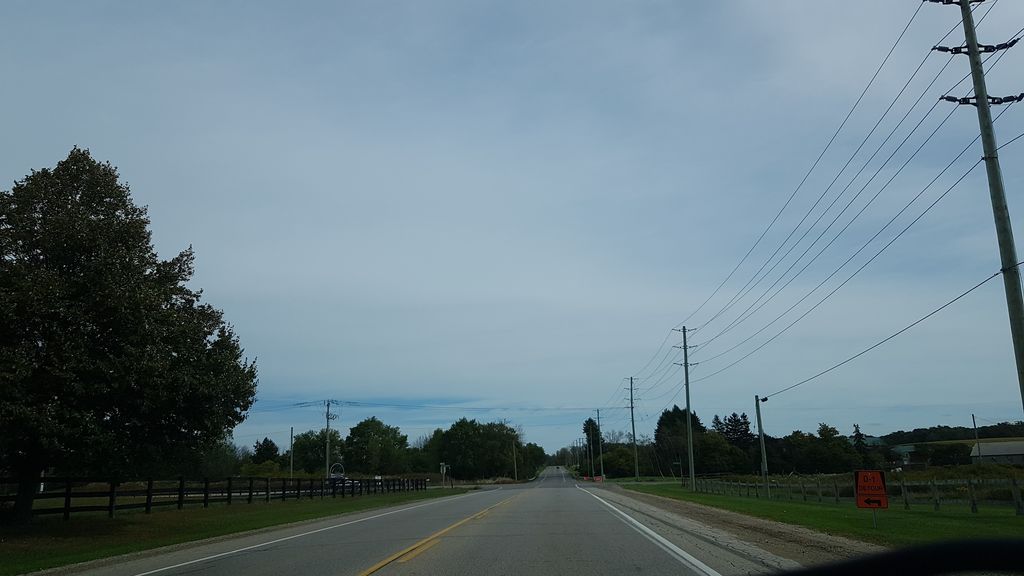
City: kitchener-waterloo